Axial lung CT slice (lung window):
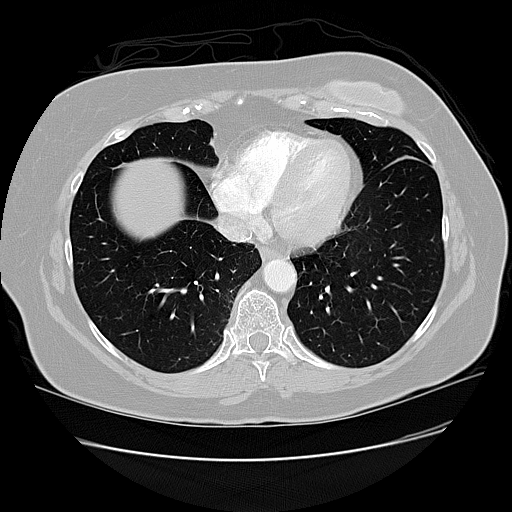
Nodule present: no